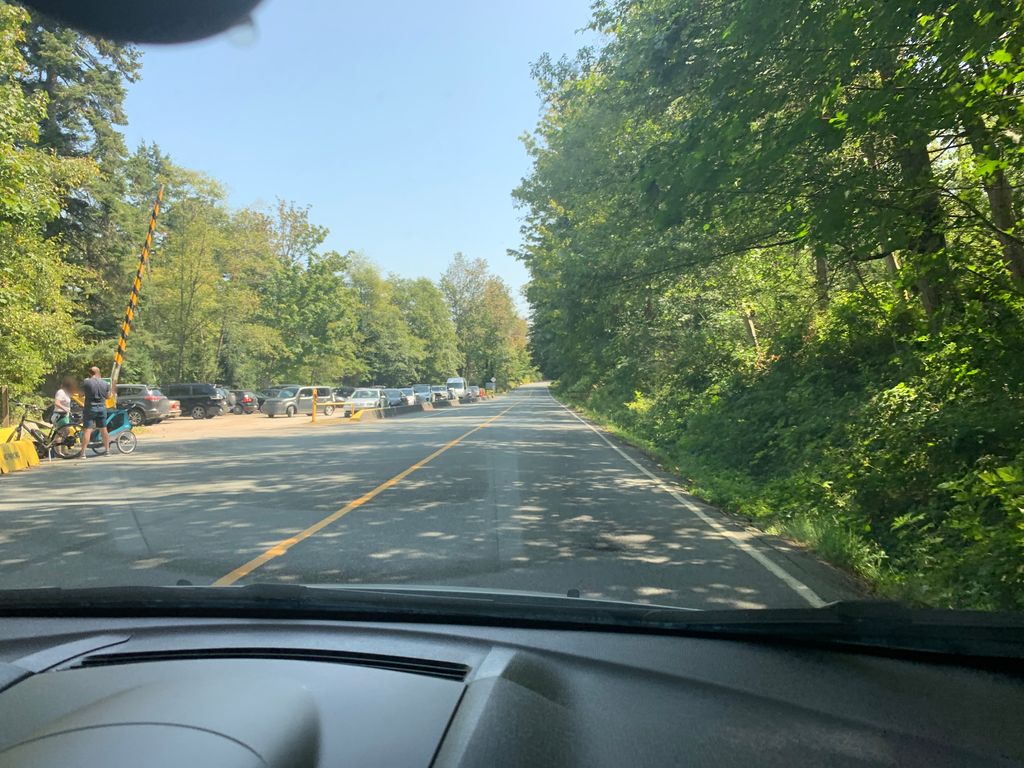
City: vancouver